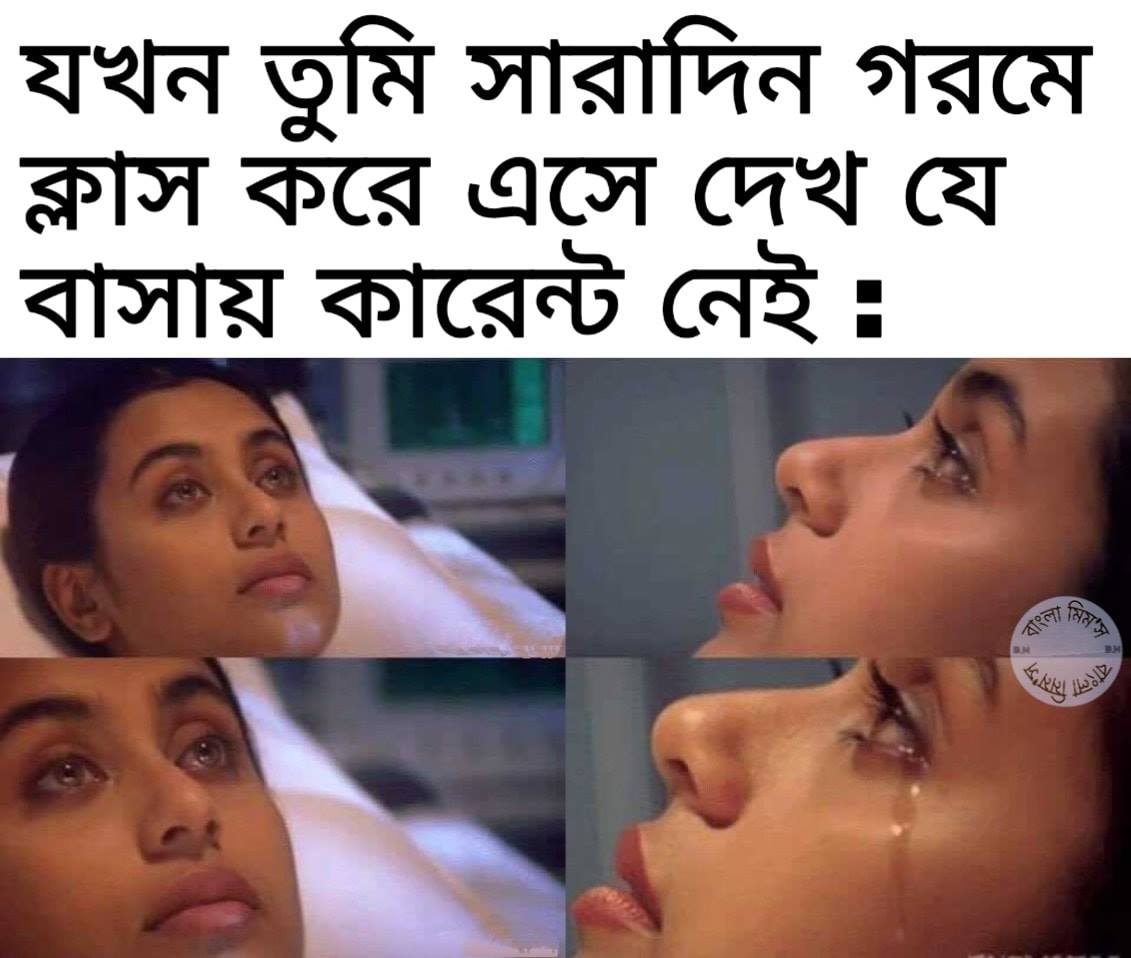
Caption: যখন  তুুমি সারাদিন গরমে ক্লাস করে এসে দেখ যে বাসায় কারেন্ট নেইঃ
Label: non-hate